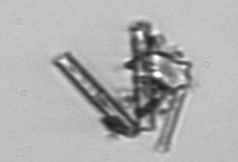
Label: Thalassionema